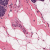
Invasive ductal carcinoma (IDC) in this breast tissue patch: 0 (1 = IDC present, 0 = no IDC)